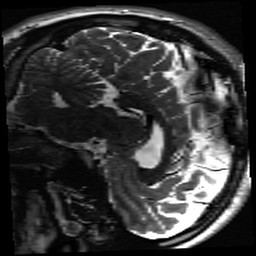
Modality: inplaneT2
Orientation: sagittal